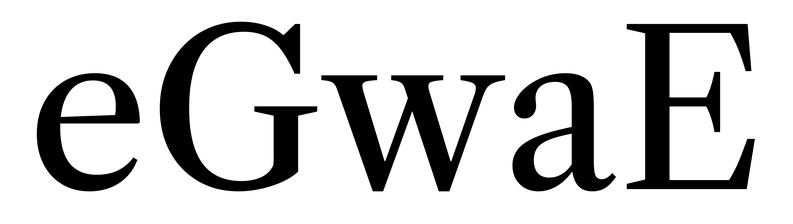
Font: LibreCaslonText_Regular